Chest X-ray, PA view. Patient: 80 years old, sex M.
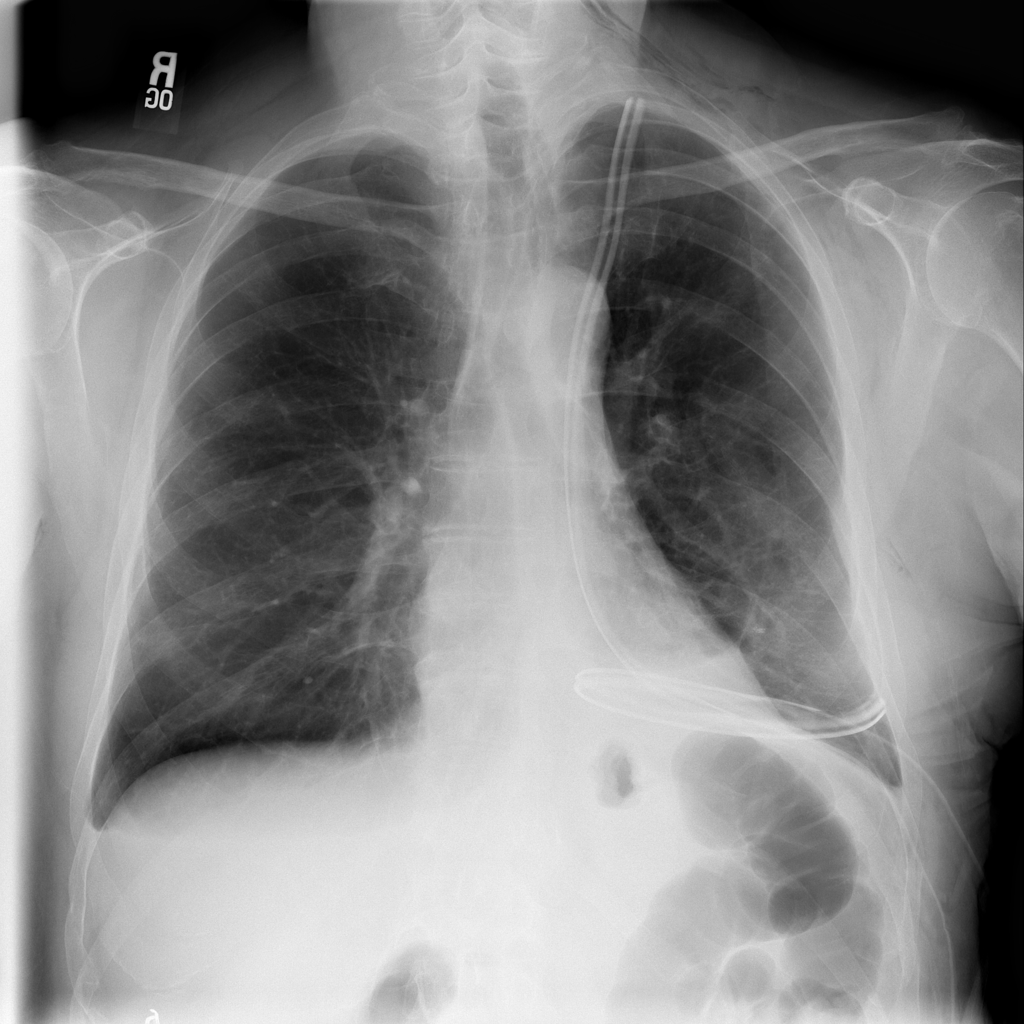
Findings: Pneumothorax